Question: i am still reading factory patterns on head first. We have an pizzaStore example and trying to localize our pizzaStore class to let franchies freedom to have their own regional style.
To do this, we changed to pizzaStore class to abstract class, and moved our factory object to "abstract createPizza(String type);" method. It is ok, i understood why.
If you look at the picture, i underlined the sentence. What it means ? " , we could make the method final ? "

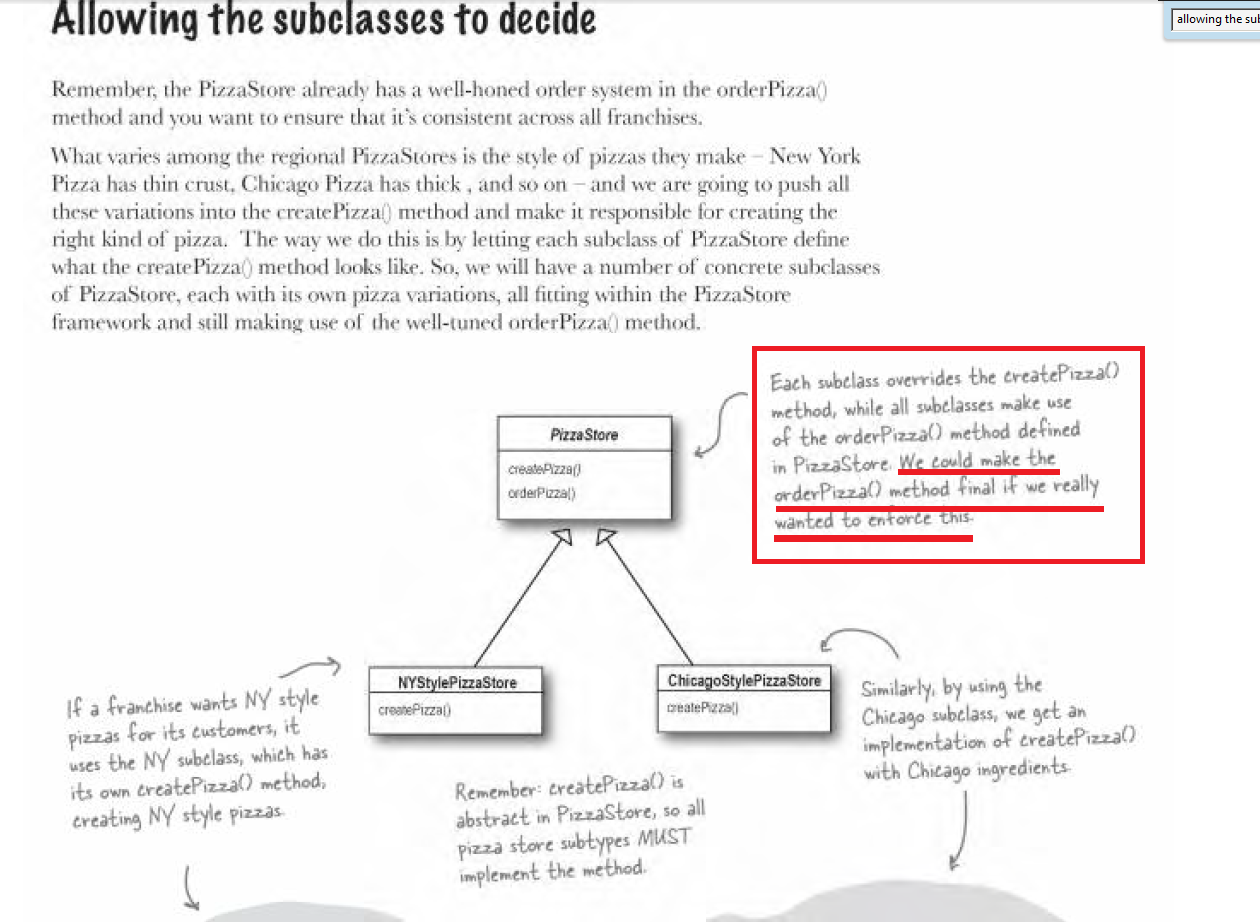
Answer: The point is that subclasses are supposed to implement 'createPizza', but are required by contract to override 'orderPizza', just call it. This policy can be enforced by making the method final.
When you design a class for inheritance, you must generally take care of all the details involved in how exactly the class is supposed to be extended.